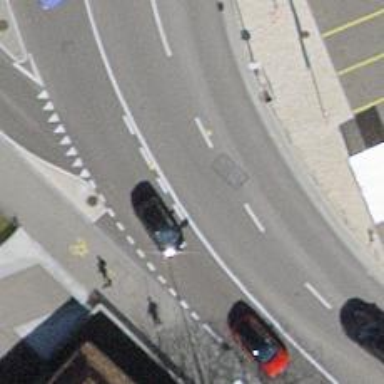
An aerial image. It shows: Secondary road with separate asphalt sidewalks.